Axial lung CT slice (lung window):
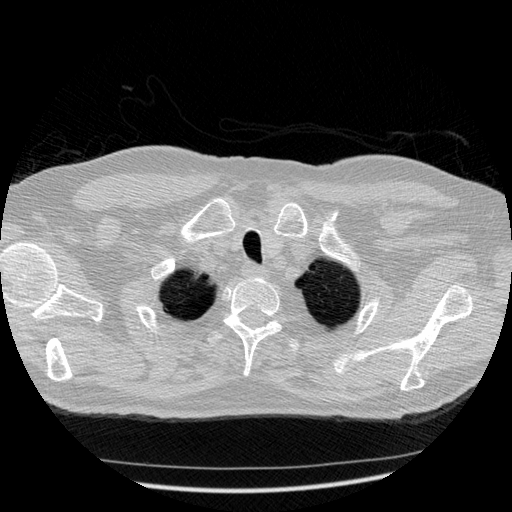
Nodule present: no